Question: Following an example at: <URL> relating to , and when I tried to compile this program:
'''
#include <iostream>
void PrintInformation(Employee sEmployee)
{
std::cout<<"ID: "<<sEmployee.nID<<std::endl;
std::cout<<"Age: "<<sEmployee.nAge<<std::endl;
std::cout<<"Wage: "<<sEmployee.fWage<<std::endl;
}
struct Employee {int nID;int nAge;float fWage;};
int main()
{
Employee abc;
abc.nID=123;
abc.nAge=27;
abc.fWage=400;
// print abc's information
PrintInformation(abc);
return 0;
}
'''
I get the following:

Why is that?
Thanks.
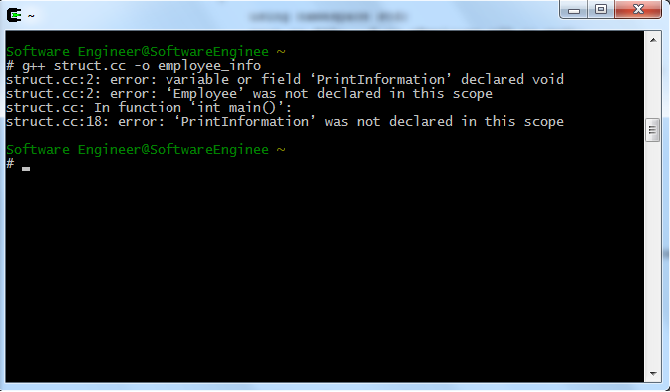
Answer: You need to declare the struct the function that attempts to use it.
C (and by extension, C++) were designed for "single-pass" compilation. Therefore, everything must be available to the compiler by the time it's required.